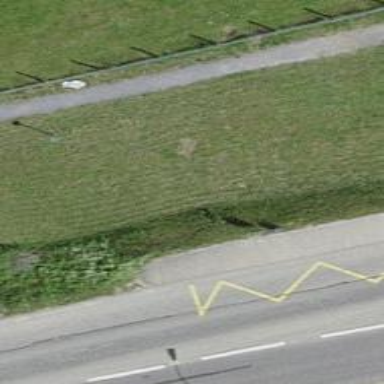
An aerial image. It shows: Bus stop with platform for public transport.